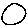
Label: circle